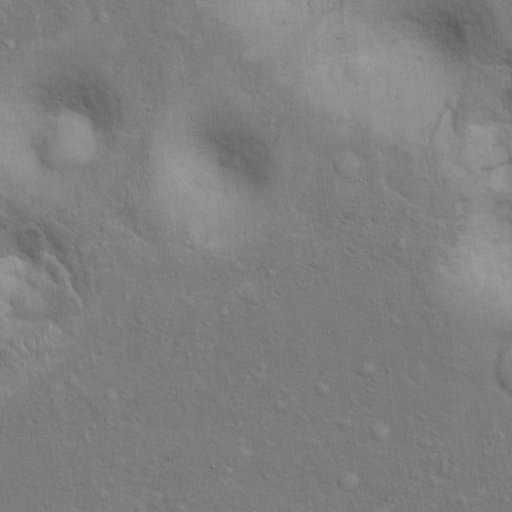
Objects detected: cone, cone, cone, cone, cone